Field crop: maize
Growth stage: 2
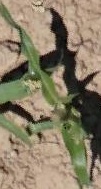
Species: maize